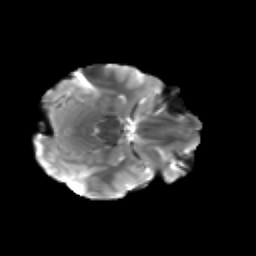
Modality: T2w
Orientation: axial
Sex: male
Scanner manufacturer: siemens
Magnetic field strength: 3 T
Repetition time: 5 s
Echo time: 0.071 s